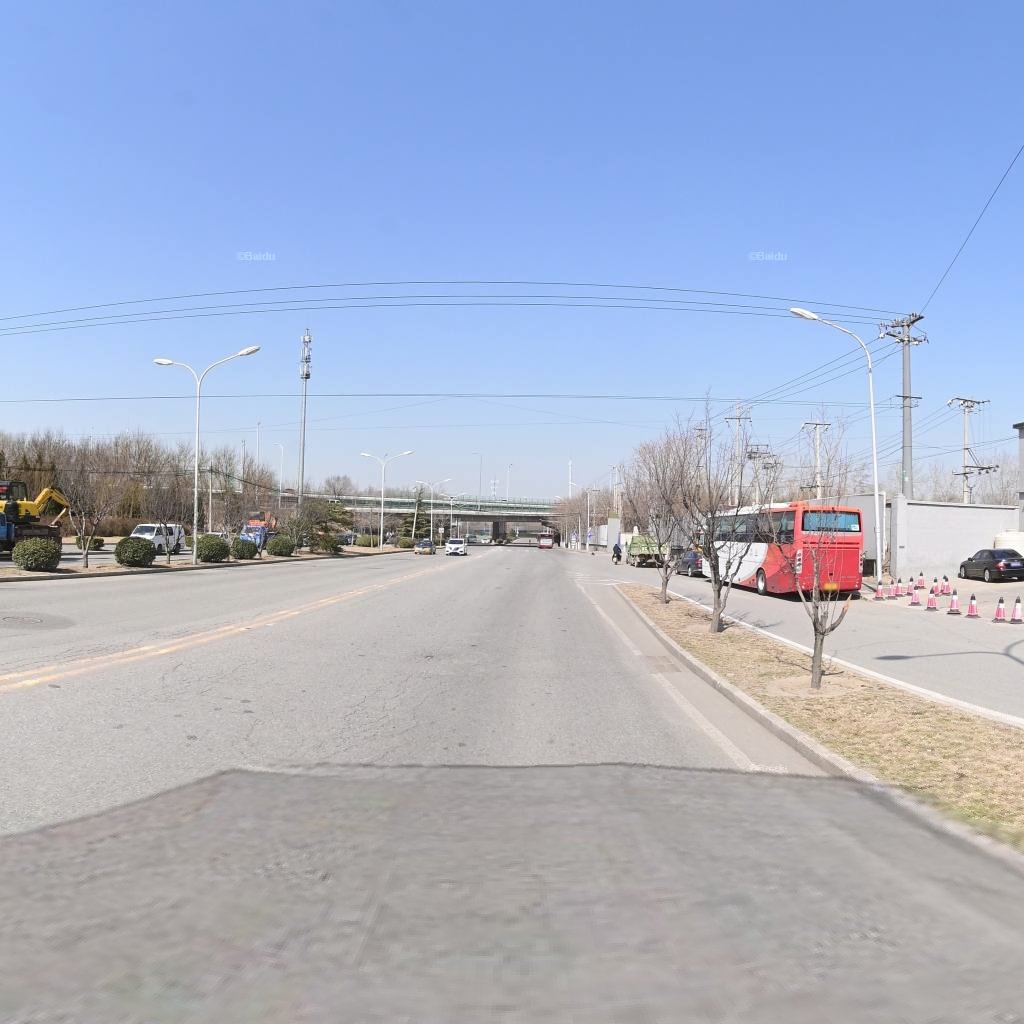
Region: Chaoyang
Road damage annotations: alligator crack, manhole cover